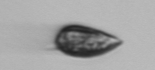
Label: Prorocentrum_triestinum